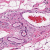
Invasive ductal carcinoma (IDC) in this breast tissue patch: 0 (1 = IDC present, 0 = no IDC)